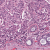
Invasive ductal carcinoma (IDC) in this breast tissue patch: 1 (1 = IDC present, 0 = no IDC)